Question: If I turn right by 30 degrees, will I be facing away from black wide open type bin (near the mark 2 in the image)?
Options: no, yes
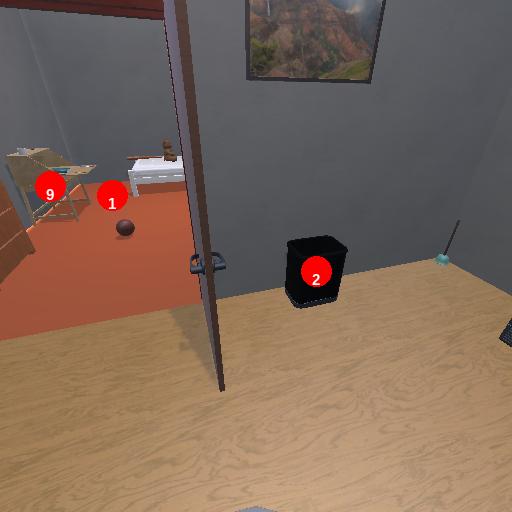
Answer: no